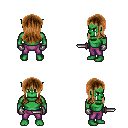
a pixel art fantasy rpg character, male body template, orc, green skin, leather shoulder armor, magenta pants, brown unkempt hairstyle, metal gloves, dagger, four views (front, back, left, right), 2x2 character sprite sheet, small pixel art, hard edges, no anti-aliasing